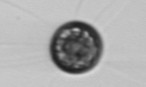
Label: Thalassiosira